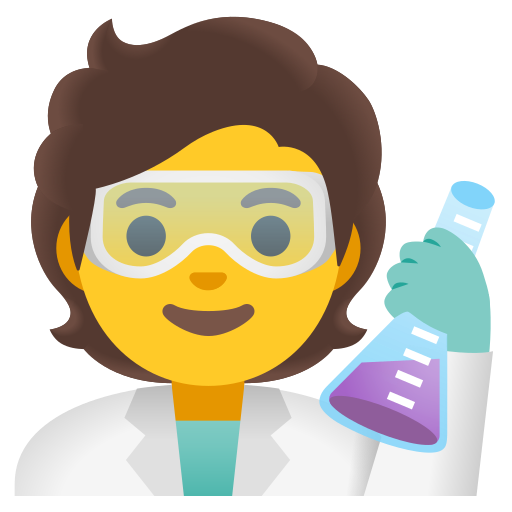
Emoji: 🧑‍🔬